Question: This is a Clojure question regarding Java Swing, so people from either camp may be able to help me out.
I'm working on a hydrological data visualization program for my job and I've been having the darnedest time trying to figure this one out.
My application is based on displaying graphical precipitation information. Typical use involves tasks like displaying 24 hours' worth of rainfall data mapped over the southeastern US, with the internal state of the program keeping track of the end-time and number of hours over which to accumulate rainfall.
The main user interface consists of a main drawing pane, a couple of spinners, and a status bar (as seen below). The spinners and their labels are contained in their own JPanel, but the JTextField and JPanel containing the drawing-pane are top-level in the contentPane

The keybindings are defined in a format as seen below:
'''
"control S" {:type :function
:config :configure-shapefiles}
"control Z" {:type :function
:config :configure-zooms}
"NUMPAD0" {:type :function
:config :toggle-grids-on}
"VK_DOWN" {:type :function
:config :prev-day}
"VK_UP" {:type :function
:config :next-day}
"VK_RIGHT" {:type :function
:config :next-hour}
"VK_LEFT" {:type :function
:config :prev-hour}}
'''
This configuration map is transformed into keybindings for the JFrame's content pane as follows:
'''
(defn- set-keystroke-shortcuts
[]
(let [inputmap (.getInputMap (.getContentPane frame) JComponent/WHEN_IN_FOCUSED_WINDOW)
actionmap (.getActionMap (.getContentPane frame))
config (merge (read-clj "config/keybindings/site.clj")
(if (.exists (File. "config/keybindings/user.clj"))
(if-let [my-config ((read-clj "config/keybindings/user.clj") me)]
my-config {})))]
(doseq [[k {shortcut-type :type shortcut-info :config}] config
:let [sym-name (str (gensym))
fun (case shortcut-type
:plot #(process-display-config shortcut-info)
:function (dealias-keystroke-config-keyword shortcut-info)
#{})]]
(.put inputmap (KeyStroke/getKeyStroke k) sym-name)
(.put actionmap sym-name (action fun)))))
'''
To save space, I haven't included the code for dealias-keystroke-config-keyword and process-display-config. I will clarify that the :next-day, :prev-day, :next-hour, and :prev-hour keywords result in shifting the end-hour of the analysis by 24, -24, 1, and -1 hours respectively.
The issue I'm running into is that my attempts to bind these commands to the arrow keys aren't working. Whenever I bind them to other, non-arrow keys, everything works as planned. But when I try to bind them to the arrow keys, the "X:" spinner intercepts the key event and it won't fire...instead, UP and DOWN just result in the X spinner moving up and down.
If I disable the spinners, the keybindings work, but that defeats the purpose of the spinners. If I disable the spinners, hit the arrow keys, and then re-enable them, then it works, but I have to manually disable them via the REPL, then go back to the application window, hit the arrow keys, then reenable them in my REPL. Not a solution.
Trying to remove the keybindings from the spinners doesn't yield much -- it says there are no keybindings!
'''
(.allKeys (.getInputMap x-panes-spinner)) => nil
'''
Going through the children of the spinners isn't helpful either in this regard:
'''
(doseq [comp (.getComponents x-panes-spinner)
k (.allKeys (.getInputMap comp))]
(prn [(.getName comp) (.getKeyCode k)]))
=> ["Spinner.nextButton" 32]
=> ["Spinner.nextButton" 32]
=> ["Spinner.nextButton" 10]
=> ["Spinner.nextButton" 10]
=> ["Spinner.previousButton" 32]
=> ["Spinner.previousButton" 32]
=> ["Spinner.previousButton" 10]
=> ["Spinner.previousButton" 10]
'''
32 and 10 correspond to the spacebar and enter keys, so that doesn't help me.
I'm fairly confident I could add a MouseListener to enable/disable the spinners only when they're entered, but I'd rather just stop them from reacting to the arrow pad events rather than having them dynamically enable and disable.
Any ideas, StackOverflow? I'd at a loss on this one.
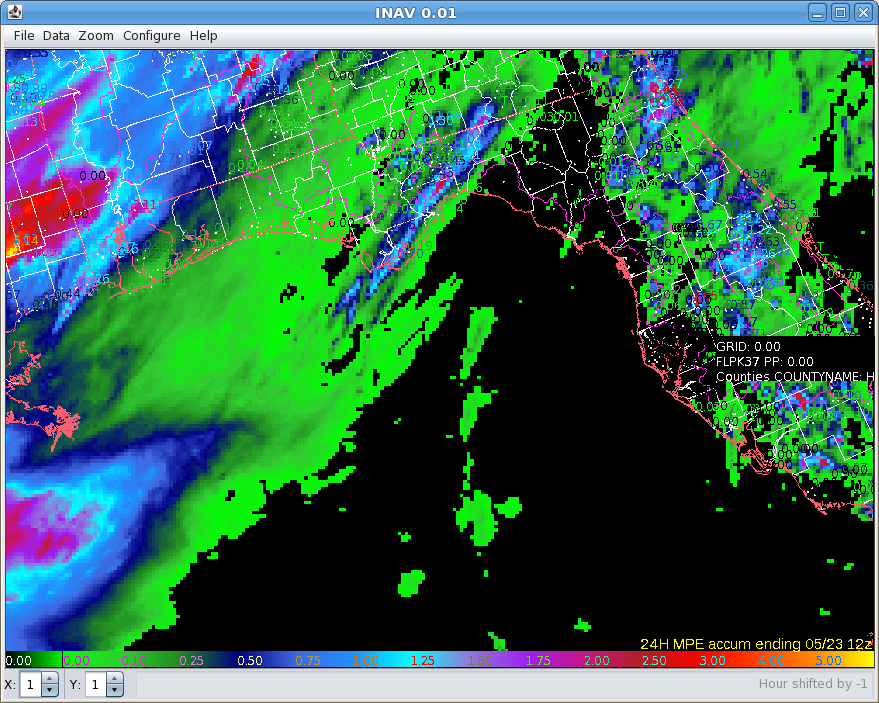
Answer: > Trying to remove the keybindings from the spinners doesn't yield much -- it says there are no keybindings!
Check out <URL> for a list of all the bindings for each Swing component.
The following will then disable the bindings for the spinner:
'''
InputMap im = spinner.getInputMap(JComponent.WHEN_ANCESTOR_OF_FOCUSED_COMPONENT);
im.put(KeyStroke.getKeyStroke( "DOWN"), "none");
im.put(KeyStroke.getKeyStroke( "UP"), "none");
'''